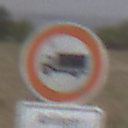
Verkehrszeichen: VerbotFuerKraftfahrzeugeUeberDreiKommaFuenfTonnen
Zusatzzeichen unten: PersonengruppenFrei2
Umgebung: Outdoor, Nature
Tageszeit: Midday
Wetter: PartlyCloudy
Licht: Natural
Jahreszeit: NotSpecified
Kontrast: HighContrast